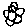
Label: flower